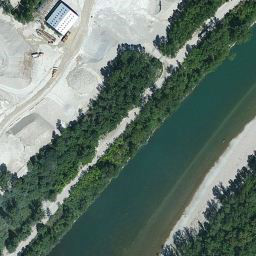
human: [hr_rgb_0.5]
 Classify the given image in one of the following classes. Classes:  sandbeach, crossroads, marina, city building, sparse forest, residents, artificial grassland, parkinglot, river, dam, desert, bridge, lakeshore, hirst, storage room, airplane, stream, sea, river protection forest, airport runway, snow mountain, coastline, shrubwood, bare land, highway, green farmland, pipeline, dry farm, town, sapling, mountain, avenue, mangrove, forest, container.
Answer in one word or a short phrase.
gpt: river